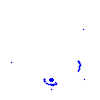
Particle: kaon